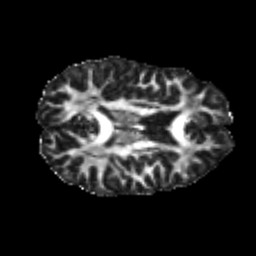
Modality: FA
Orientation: axial
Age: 22
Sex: female
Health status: healthy
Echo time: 0.074 s